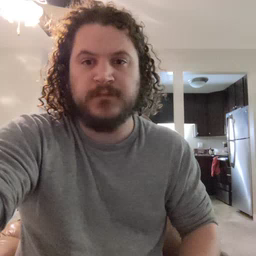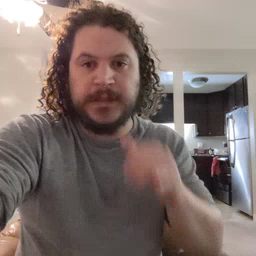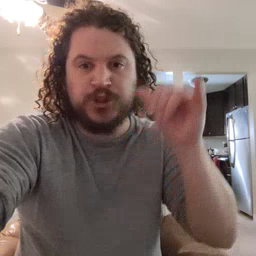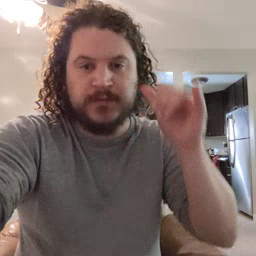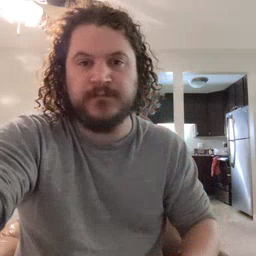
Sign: yesterday